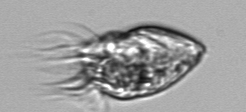
Label: Strombidium_morphotype1